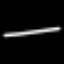
Label: line